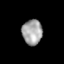
Tissue: lung
Cell type: T cells
Senescence score: 0.229
Nuclear area (px): 498
Mean DAPI intensity: 162.976